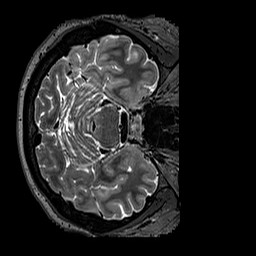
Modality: T2w
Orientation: axial
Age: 29
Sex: female
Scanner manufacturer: siemens
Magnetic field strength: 3 T
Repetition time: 3.2 s
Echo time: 0.567 s